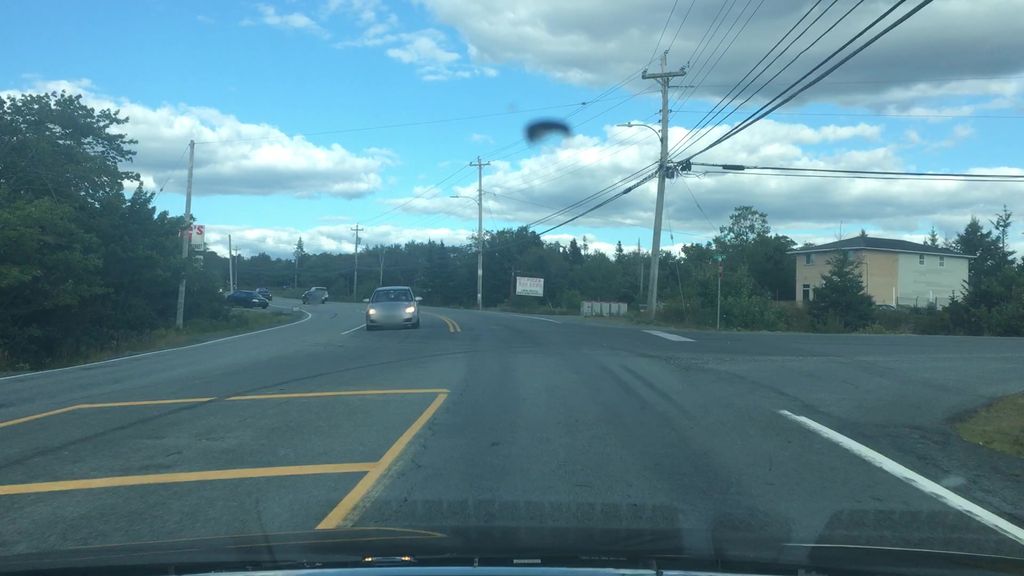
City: halifax